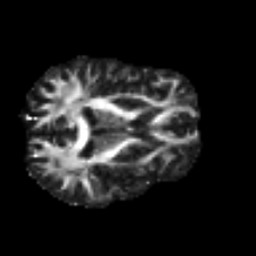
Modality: FA
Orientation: axial
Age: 33
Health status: ill
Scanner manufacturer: philips
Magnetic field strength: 3 T
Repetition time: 9 s
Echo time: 0.127 s